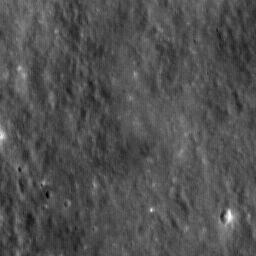
Host type: background_regolith
Lunar coordinates: latitude nan, longitude nan